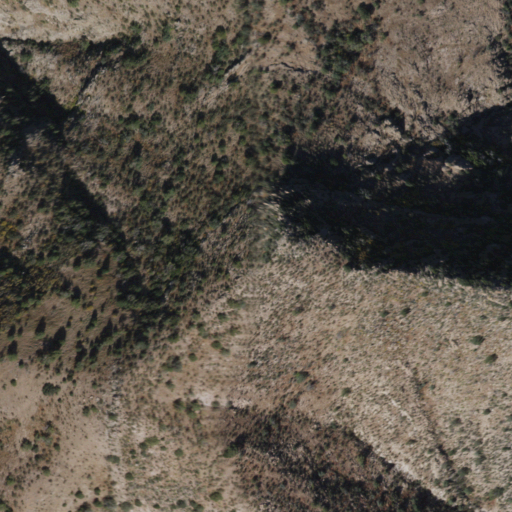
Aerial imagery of mountain in Arizona named Maverick Mountain containing evergreen forest and shrub